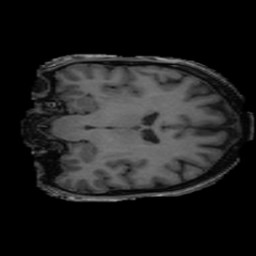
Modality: T1w
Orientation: coronal
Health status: ill
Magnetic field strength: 3 T